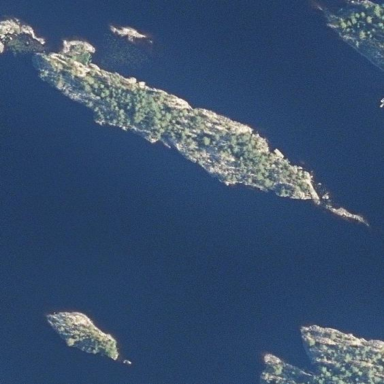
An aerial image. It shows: Islet.